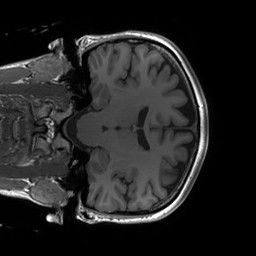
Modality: T1w
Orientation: coronal